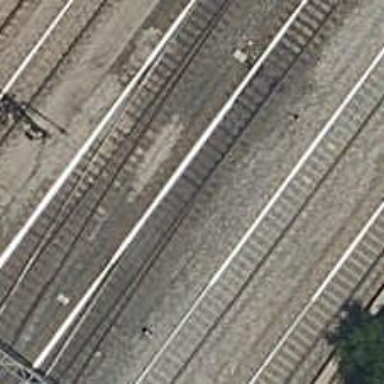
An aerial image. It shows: Bridge with electrified railway tracks featuring contact line.